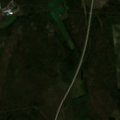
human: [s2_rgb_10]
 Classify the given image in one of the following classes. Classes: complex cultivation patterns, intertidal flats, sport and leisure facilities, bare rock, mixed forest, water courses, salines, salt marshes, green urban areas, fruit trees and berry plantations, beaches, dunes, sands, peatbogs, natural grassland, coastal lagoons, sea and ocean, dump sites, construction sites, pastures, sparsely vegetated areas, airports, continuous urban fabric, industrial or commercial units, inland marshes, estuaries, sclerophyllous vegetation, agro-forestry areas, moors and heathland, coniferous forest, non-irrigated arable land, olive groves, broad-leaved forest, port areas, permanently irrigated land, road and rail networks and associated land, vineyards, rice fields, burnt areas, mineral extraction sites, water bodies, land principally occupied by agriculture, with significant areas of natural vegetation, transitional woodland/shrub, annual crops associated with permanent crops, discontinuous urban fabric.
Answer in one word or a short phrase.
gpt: coniferous forest